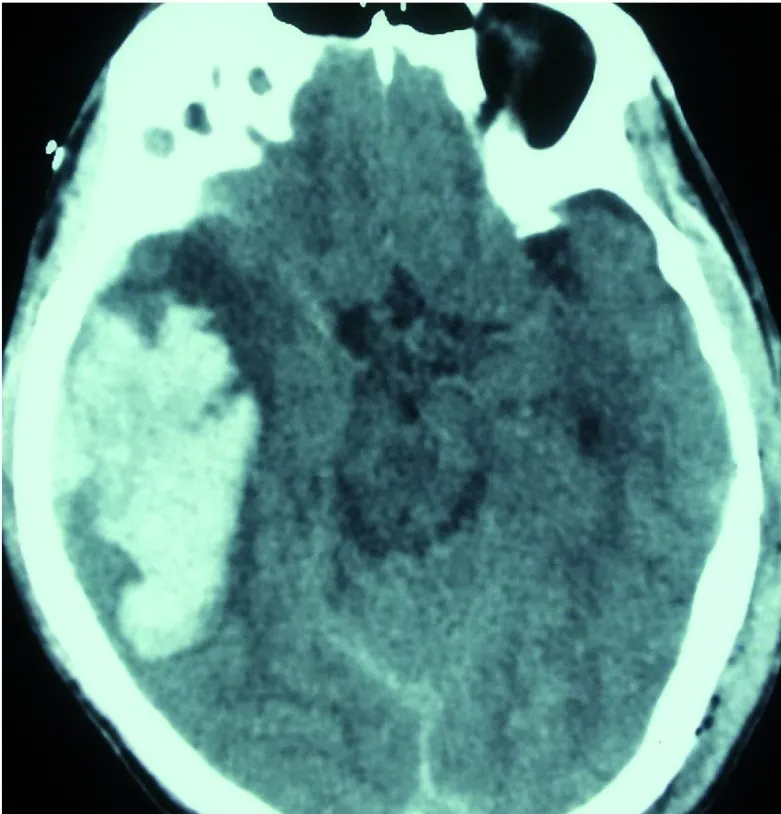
CT head image showing evidence of right sided uncal herniation with obliteration of the ipsilateral crural and the ambient cisterns following temporo-parietal huge contusion.
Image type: radiology (ct)